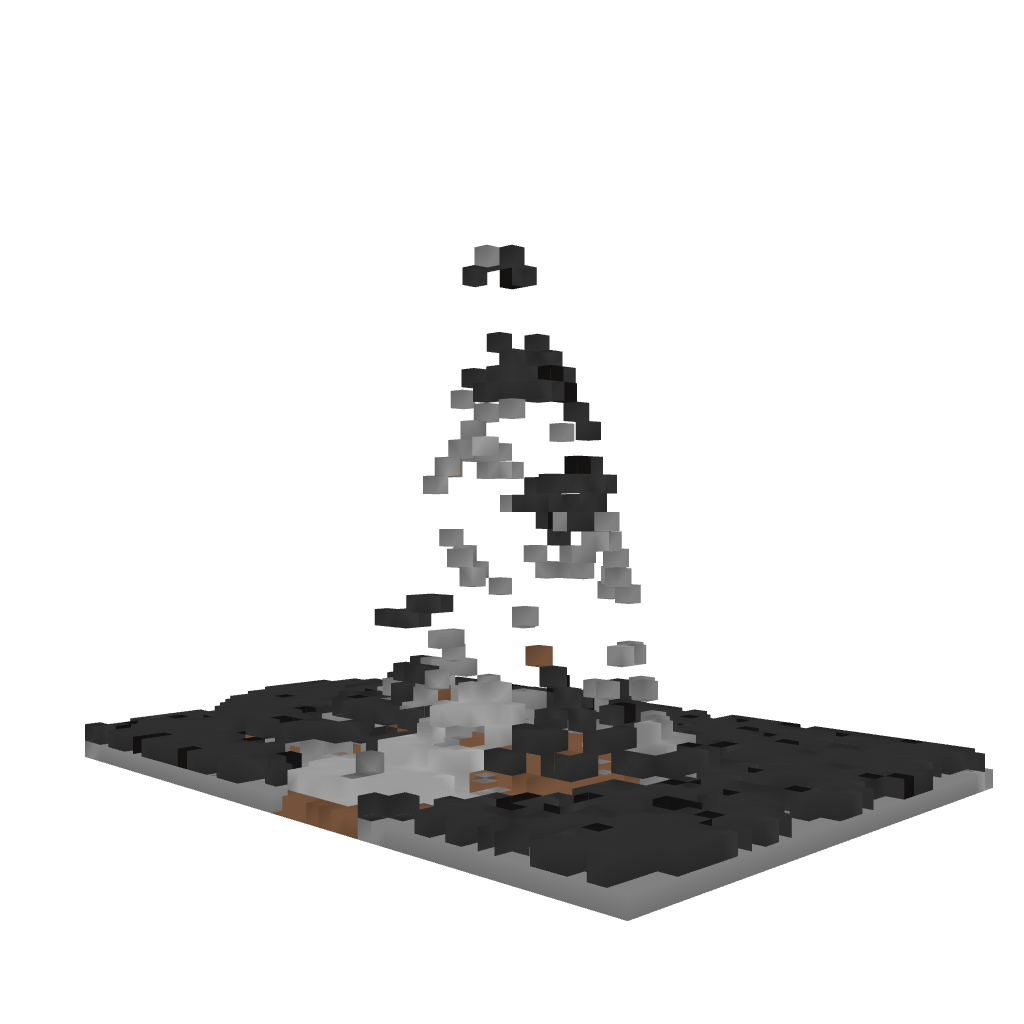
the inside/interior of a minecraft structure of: Mini Mountain With WaterFall